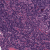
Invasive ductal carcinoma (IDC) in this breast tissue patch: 0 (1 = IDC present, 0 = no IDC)